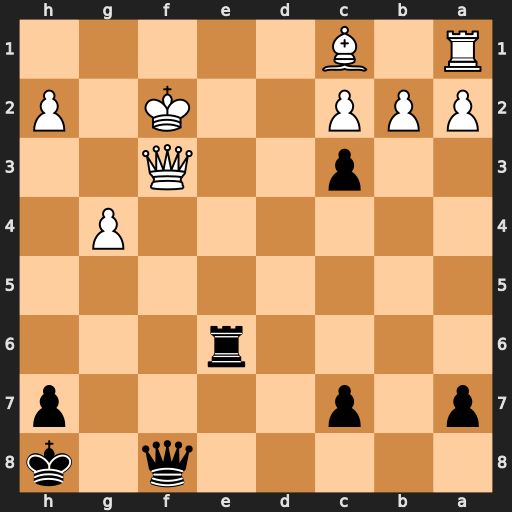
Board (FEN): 5q1k/p1p4p/4r3/8/6P1/2p2Q2/PPP2K1P/R1B5
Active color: b
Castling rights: -
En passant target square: -
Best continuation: Rf6 Qxf6+ Qxf6+